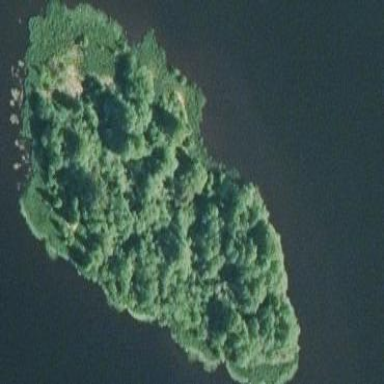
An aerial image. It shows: Islet.